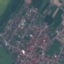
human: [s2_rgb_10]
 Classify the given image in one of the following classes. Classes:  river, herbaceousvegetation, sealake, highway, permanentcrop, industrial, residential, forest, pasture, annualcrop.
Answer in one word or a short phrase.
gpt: Residential